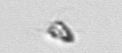
Label: Pyramimonas